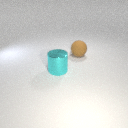
large cyan metal cylinder in front of large brown rubber sphere